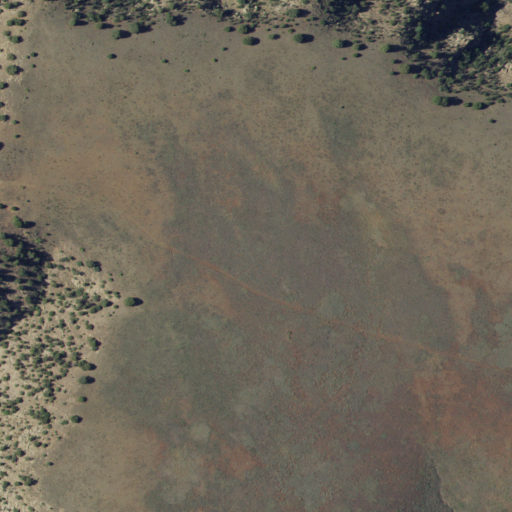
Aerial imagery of plain(s) in New Mexico named Antelope Flat containing shrub, grassland, and evergreen forest